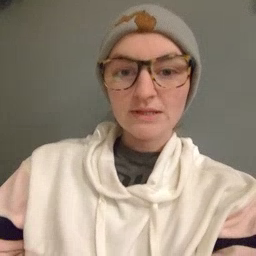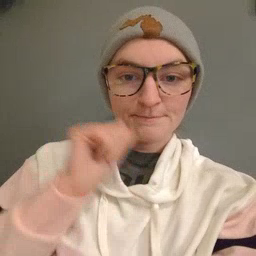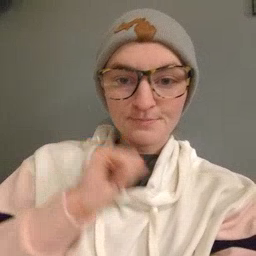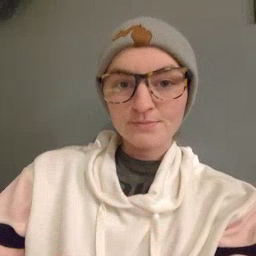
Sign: aunt